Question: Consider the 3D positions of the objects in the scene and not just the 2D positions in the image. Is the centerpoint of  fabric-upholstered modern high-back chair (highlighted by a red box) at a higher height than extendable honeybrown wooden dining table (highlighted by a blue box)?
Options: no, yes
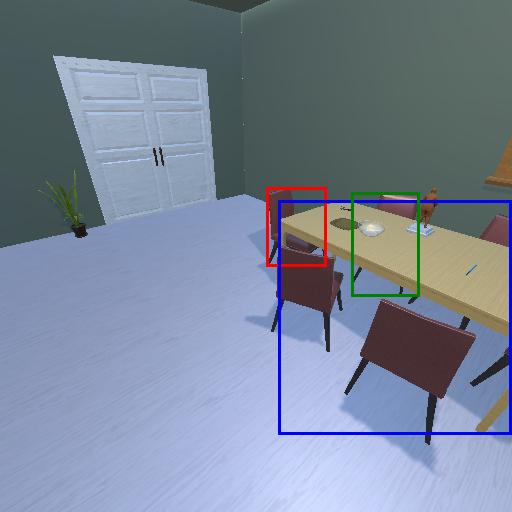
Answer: no